Field crop: maize
Growth stage: 2
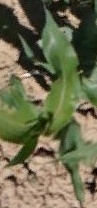
Species: maize